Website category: phone
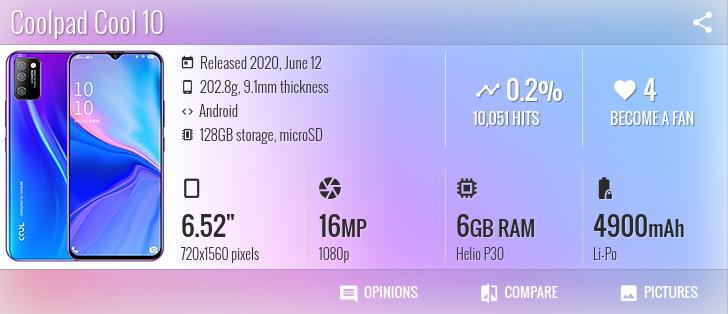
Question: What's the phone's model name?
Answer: Coolpad Cool 10

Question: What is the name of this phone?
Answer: Coolpad Cool 10

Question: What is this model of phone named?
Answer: Coolpad Cool 10

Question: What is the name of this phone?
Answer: Coolpad Cool 10

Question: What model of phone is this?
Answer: Coolpad Cool 10

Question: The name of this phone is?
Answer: Coolpad Cool 10

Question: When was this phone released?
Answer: Released 2020, June 12

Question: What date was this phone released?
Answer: Released 2020, June 12

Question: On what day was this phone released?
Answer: Released 2020, June 12

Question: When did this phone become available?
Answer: Released 2020, June 12

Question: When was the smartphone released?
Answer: Released 2020, June 12

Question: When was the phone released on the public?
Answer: Released 2020, June 12

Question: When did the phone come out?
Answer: Released 2020, June 12

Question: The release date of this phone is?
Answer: Released 2020, June 12

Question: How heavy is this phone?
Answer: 202.8g

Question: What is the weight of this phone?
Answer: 202.8g

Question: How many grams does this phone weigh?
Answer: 202.8g

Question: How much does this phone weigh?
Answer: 202.8g

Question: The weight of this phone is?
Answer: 202.8g

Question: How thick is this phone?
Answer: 9.1mm thickness

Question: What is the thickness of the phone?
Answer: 9.1mm thickness

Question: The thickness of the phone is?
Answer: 9.1mm thickness

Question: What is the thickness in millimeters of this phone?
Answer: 9.1mm thickness

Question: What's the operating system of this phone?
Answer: Android

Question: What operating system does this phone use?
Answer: Android

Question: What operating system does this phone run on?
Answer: Android

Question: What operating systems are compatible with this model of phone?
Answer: Android

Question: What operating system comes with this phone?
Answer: Android

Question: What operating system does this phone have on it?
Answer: Android

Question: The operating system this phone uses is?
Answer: Android

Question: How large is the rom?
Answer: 128GB storage

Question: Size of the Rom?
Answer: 128GB storage

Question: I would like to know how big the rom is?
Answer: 128GB storage

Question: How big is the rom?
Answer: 128GB storage

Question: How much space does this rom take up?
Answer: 128GB storage

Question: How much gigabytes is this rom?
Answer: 128GB storage

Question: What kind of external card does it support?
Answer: microSD

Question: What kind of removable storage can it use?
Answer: microSD

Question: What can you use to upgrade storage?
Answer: microSD

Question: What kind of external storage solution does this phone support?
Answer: microSD

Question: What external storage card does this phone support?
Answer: microSD

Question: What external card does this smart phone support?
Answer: microSD

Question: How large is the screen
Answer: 6.52"

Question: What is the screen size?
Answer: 6.52"

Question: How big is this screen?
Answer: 6.52"

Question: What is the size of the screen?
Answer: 6.52"

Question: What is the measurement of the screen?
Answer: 6.52"

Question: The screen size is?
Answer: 6.52"

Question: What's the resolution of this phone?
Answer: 720x1560 pixels

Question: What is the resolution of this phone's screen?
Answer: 720x1560 pixels

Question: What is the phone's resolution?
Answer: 720x1560 pixels

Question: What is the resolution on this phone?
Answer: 720x1560 pixels

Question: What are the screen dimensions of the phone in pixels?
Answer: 720x1560 pixels

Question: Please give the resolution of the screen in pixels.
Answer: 720x1560 pixels

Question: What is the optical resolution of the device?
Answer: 720x1560 pixels

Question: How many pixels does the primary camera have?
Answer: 16 MP

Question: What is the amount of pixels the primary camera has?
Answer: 16 MP

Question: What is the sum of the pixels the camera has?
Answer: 16 MP

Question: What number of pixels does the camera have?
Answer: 16 MP

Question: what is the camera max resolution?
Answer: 16 MP

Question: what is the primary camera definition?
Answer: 16 MP

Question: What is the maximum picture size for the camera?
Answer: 16 MP

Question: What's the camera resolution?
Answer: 1080p

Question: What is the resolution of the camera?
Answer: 1080p